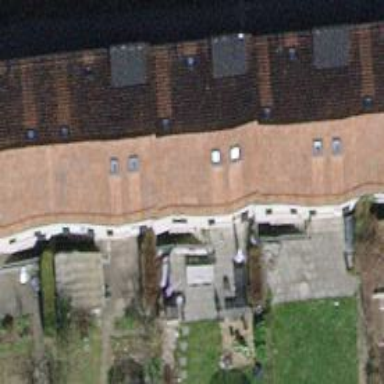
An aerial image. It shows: Terrace building with tiled roof.